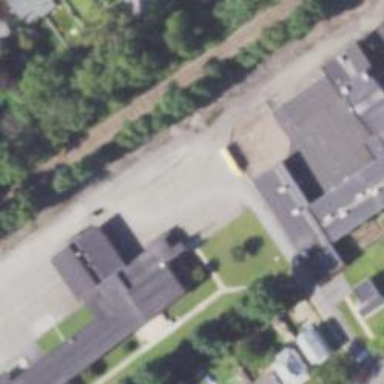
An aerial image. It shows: Parking space.